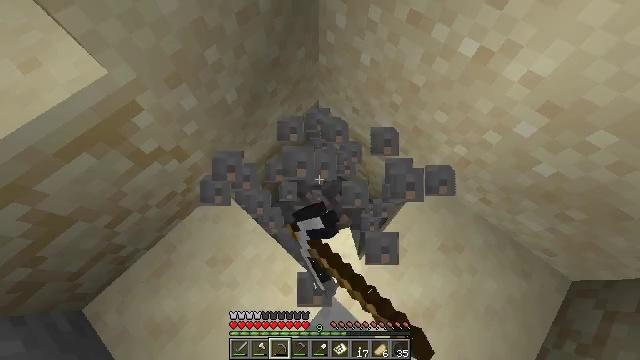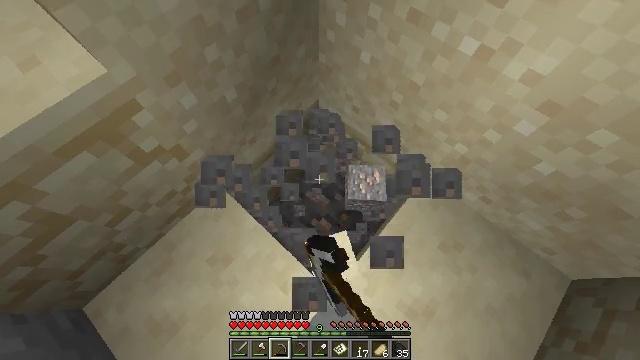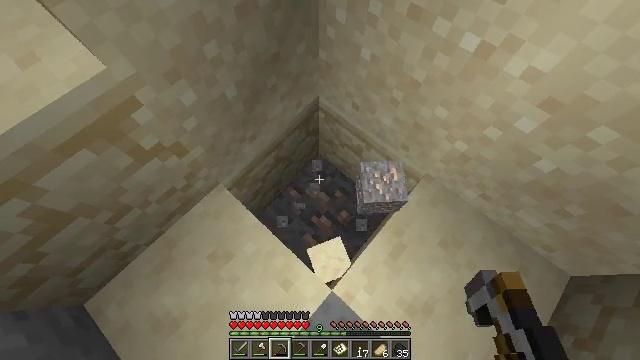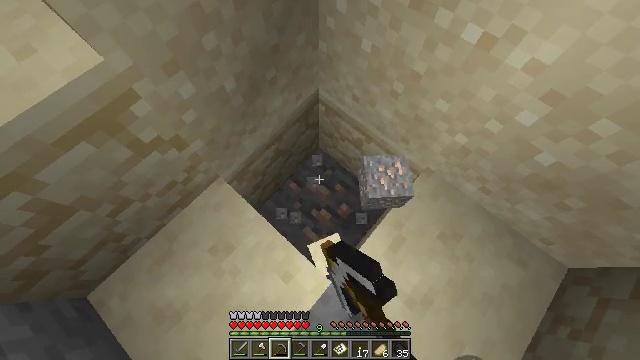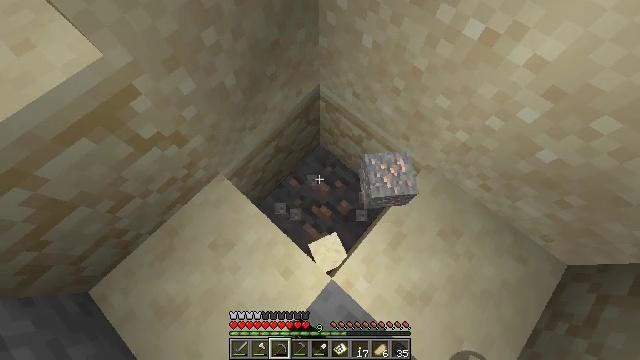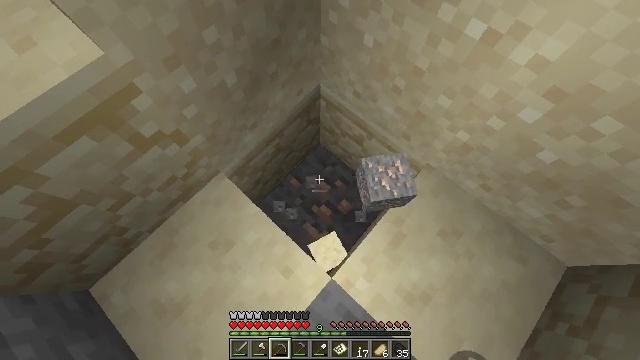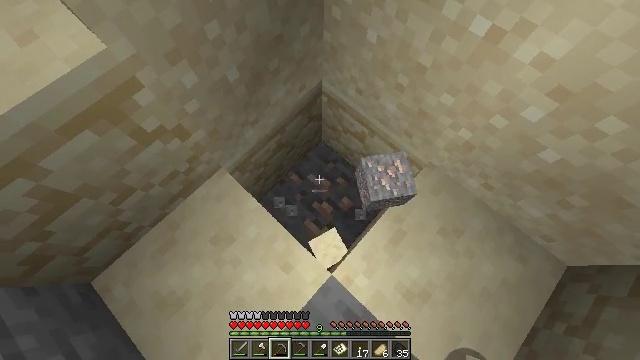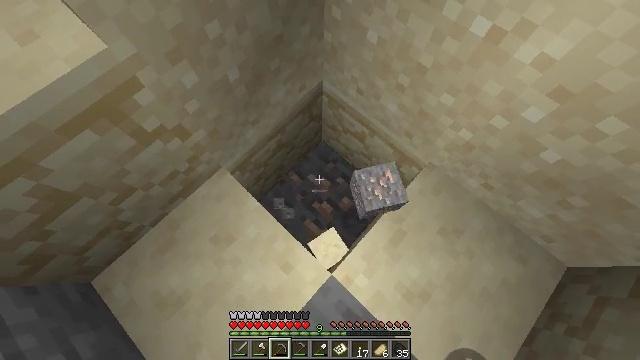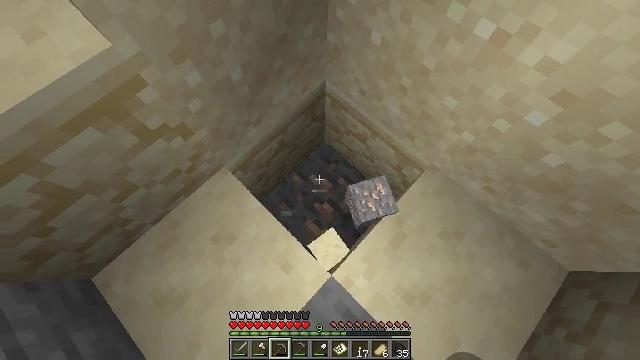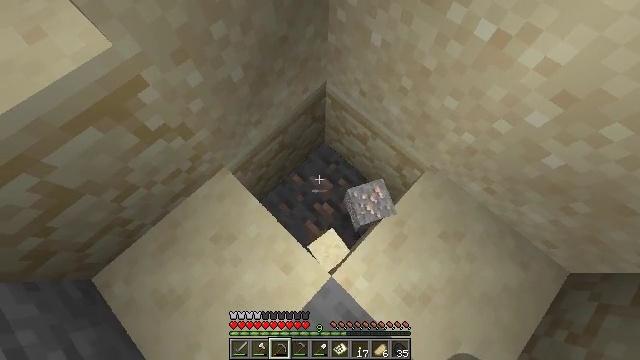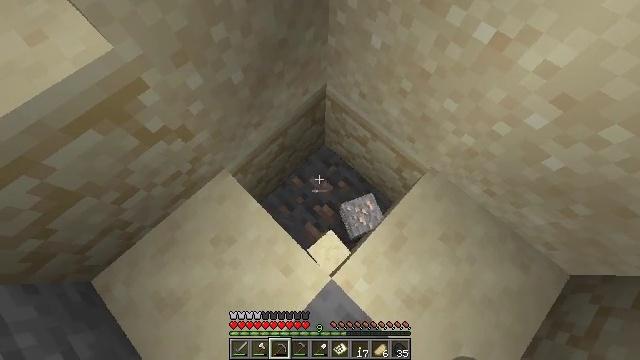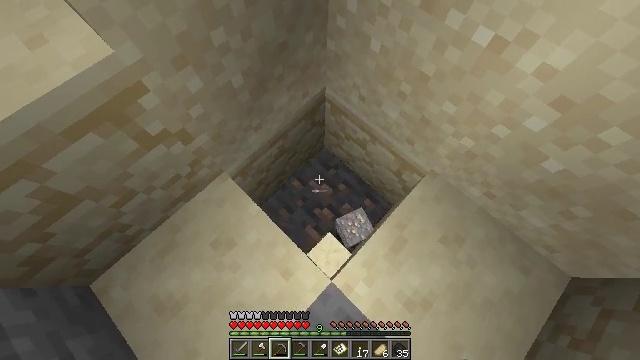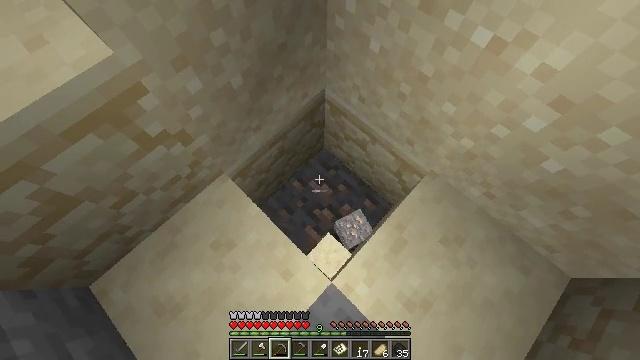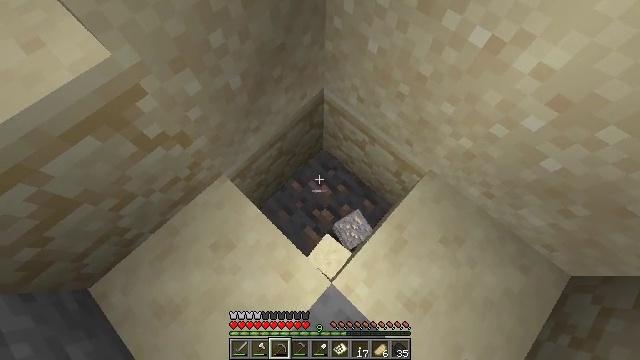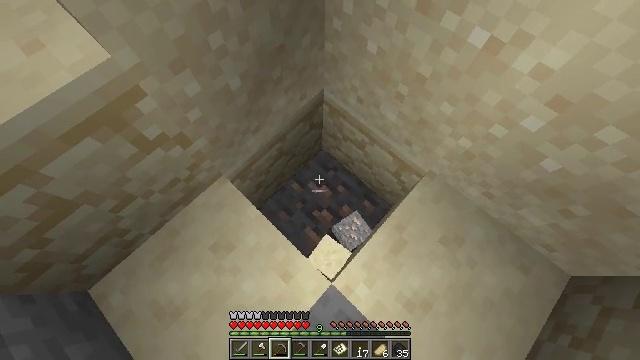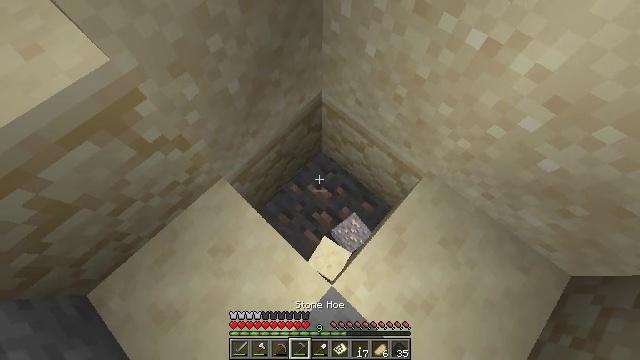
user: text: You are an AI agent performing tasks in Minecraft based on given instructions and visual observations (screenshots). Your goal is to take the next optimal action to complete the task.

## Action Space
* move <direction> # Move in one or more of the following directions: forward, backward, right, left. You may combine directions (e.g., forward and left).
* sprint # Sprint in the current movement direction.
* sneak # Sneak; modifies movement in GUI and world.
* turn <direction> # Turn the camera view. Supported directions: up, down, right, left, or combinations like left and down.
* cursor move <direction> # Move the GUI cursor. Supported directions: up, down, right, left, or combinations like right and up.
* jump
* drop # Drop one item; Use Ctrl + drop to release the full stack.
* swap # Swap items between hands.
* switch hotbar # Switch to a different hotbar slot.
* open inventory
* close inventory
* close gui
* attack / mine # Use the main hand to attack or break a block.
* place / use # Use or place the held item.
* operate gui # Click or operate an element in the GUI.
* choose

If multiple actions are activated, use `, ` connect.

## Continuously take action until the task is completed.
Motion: motion action
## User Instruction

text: Collect sandstone by mining.
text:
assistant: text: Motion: attack / mine
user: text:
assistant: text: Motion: attack / mine
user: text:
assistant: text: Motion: turn down, attack / mine
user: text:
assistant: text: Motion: attack / mine
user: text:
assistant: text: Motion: no_op
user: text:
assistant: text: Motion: no_op
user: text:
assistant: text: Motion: no_op
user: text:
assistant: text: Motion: no_op
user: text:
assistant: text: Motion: no_op
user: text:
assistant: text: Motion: no_op
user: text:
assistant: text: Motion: no_op
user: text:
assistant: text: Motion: no_op
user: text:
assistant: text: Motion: no_op
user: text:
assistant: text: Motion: no_op
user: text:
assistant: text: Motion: no_op
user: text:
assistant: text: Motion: no_op
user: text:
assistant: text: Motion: no_op
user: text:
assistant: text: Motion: no_op
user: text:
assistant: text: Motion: no_op
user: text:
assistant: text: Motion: no_op
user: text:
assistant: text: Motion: no_op
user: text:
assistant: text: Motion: no_op
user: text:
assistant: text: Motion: no_op
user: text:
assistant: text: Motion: no_op
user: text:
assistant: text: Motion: no_op
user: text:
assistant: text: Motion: no_op
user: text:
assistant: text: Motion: no_op
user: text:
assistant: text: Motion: no_op
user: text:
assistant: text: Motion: no_op
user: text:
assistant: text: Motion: no_op